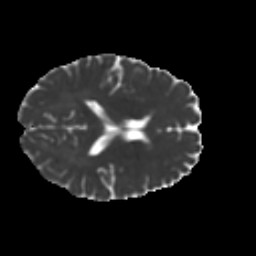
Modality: MD
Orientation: axial
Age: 37
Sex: male
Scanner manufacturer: ge
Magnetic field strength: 3 T
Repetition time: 7.8 s
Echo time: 0.0608 s